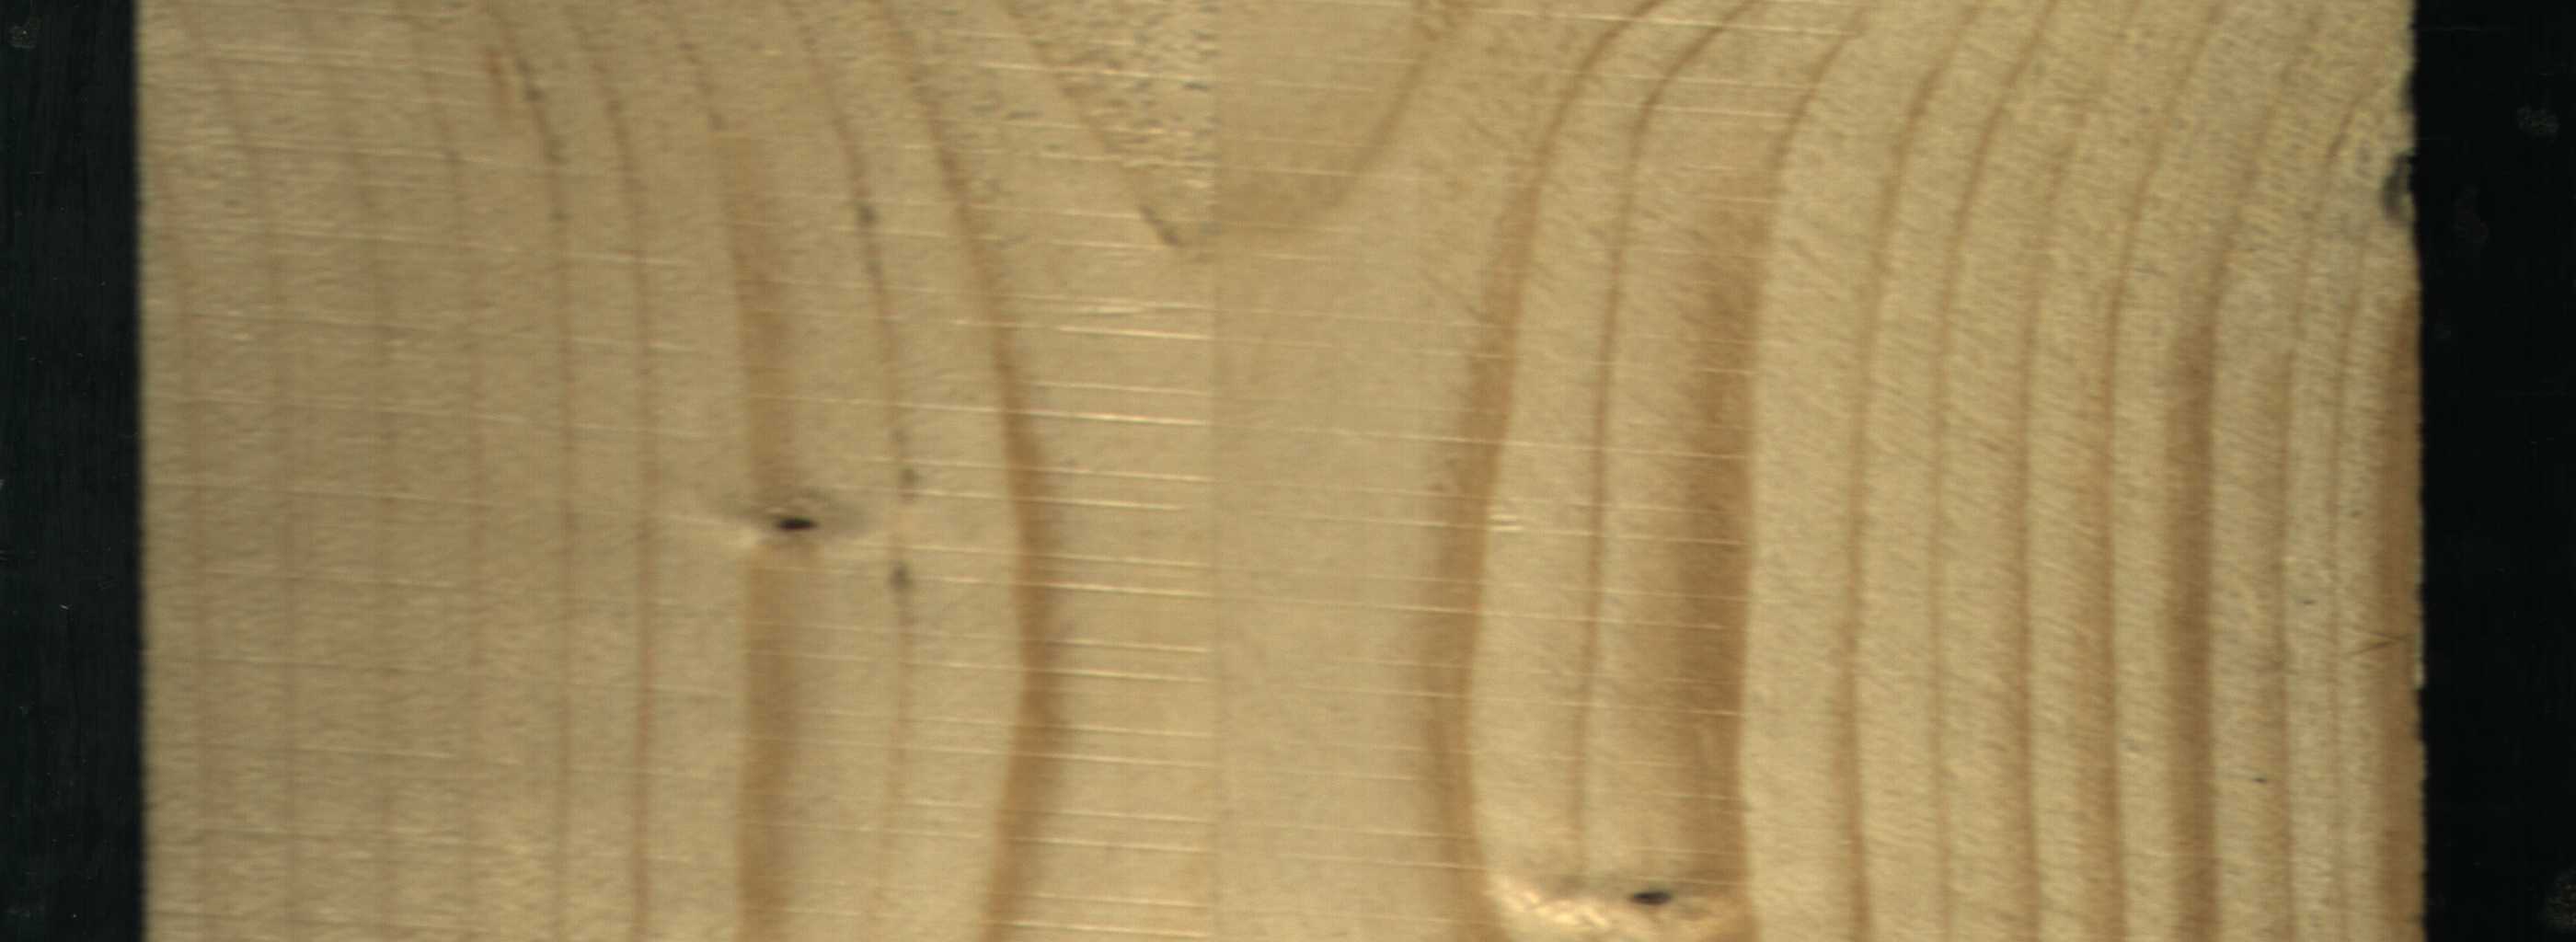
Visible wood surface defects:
Dead_Knot